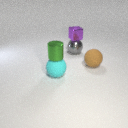
small green metal cylinder above large cyan rubber sphere